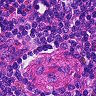
Metastatic tissue present: no